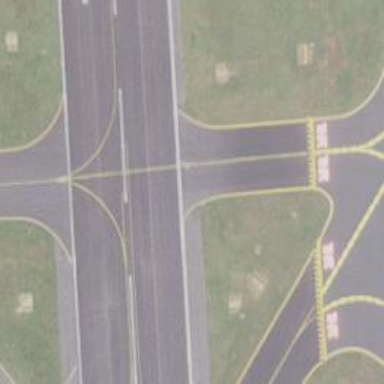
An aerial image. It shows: View of taxiway at the airport.